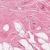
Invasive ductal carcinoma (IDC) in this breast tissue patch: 0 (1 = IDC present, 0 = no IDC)